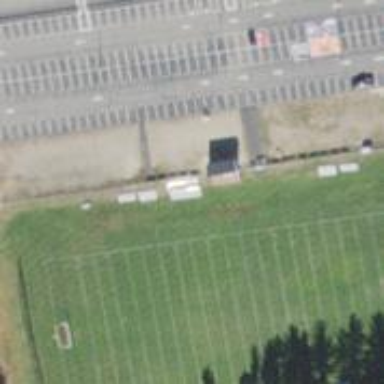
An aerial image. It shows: Pitch used for both American football and soccer.